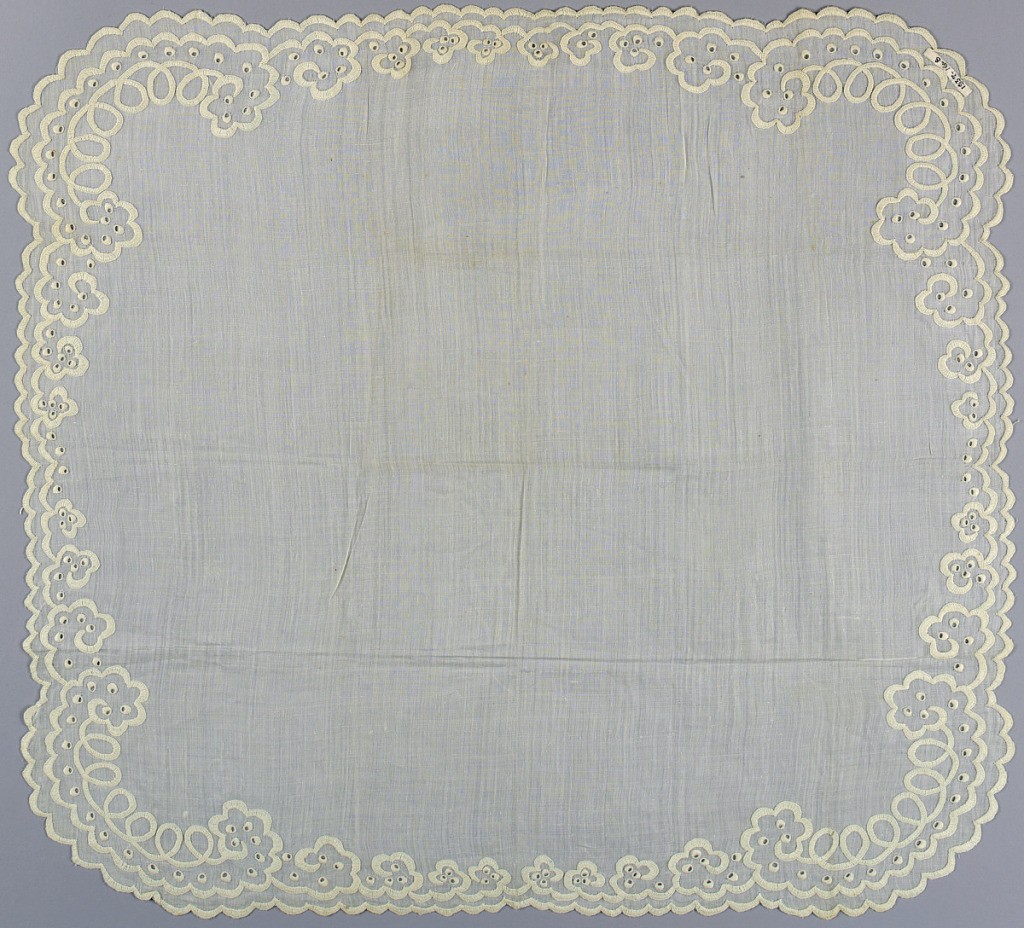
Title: Handkerchief
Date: ca. 1862
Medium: cotton Technique: embroidered
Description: Square handkerchief of sheer white cotton with border design of scallops and eyelets embroidered in white cotton.